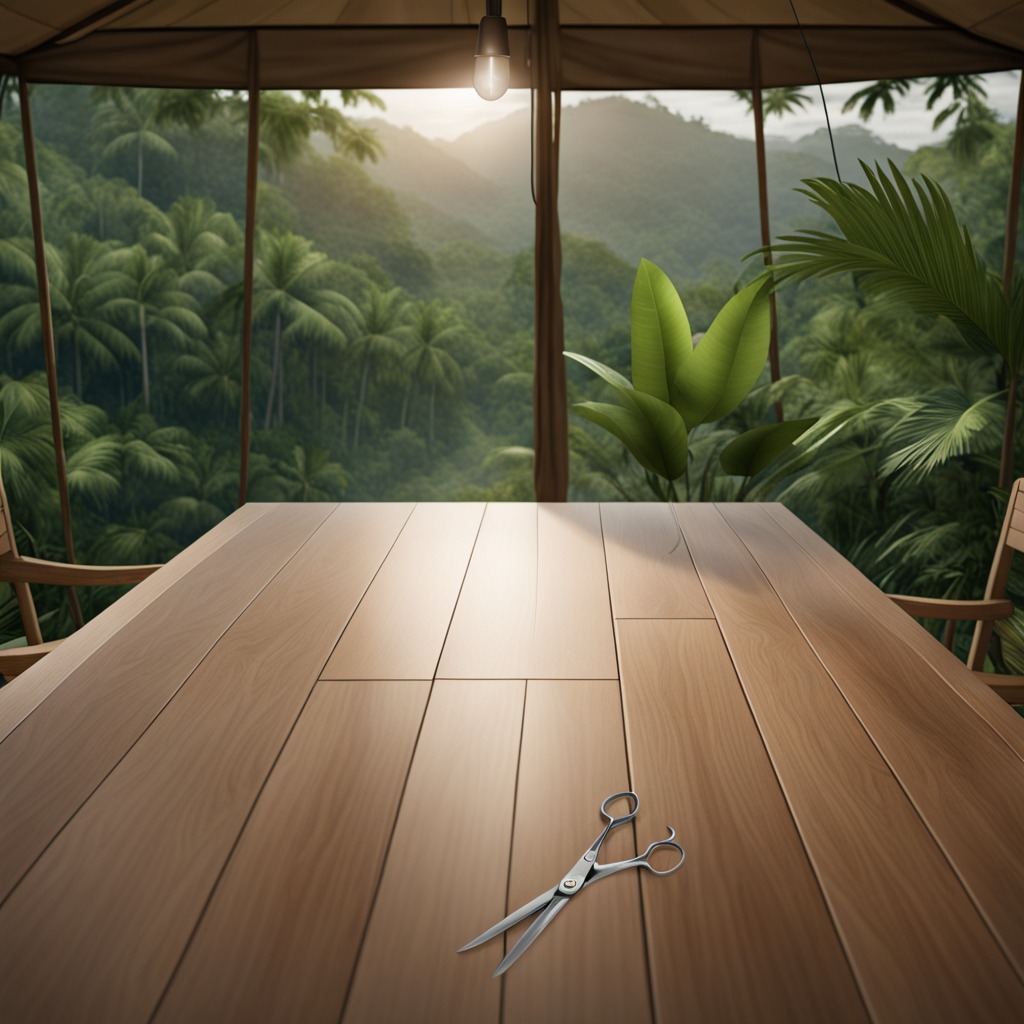
A scissor lies on a wooden table inside a jungle field workshop tent humid ambient light worn but